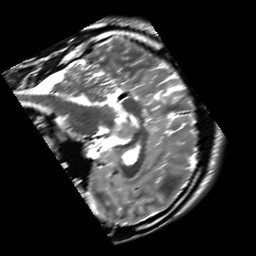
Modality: T2w
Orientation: sagittal
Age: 18
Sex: male
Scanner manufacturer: siemens
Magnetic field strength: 3 T
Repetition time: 7 s
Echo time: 0.09 s